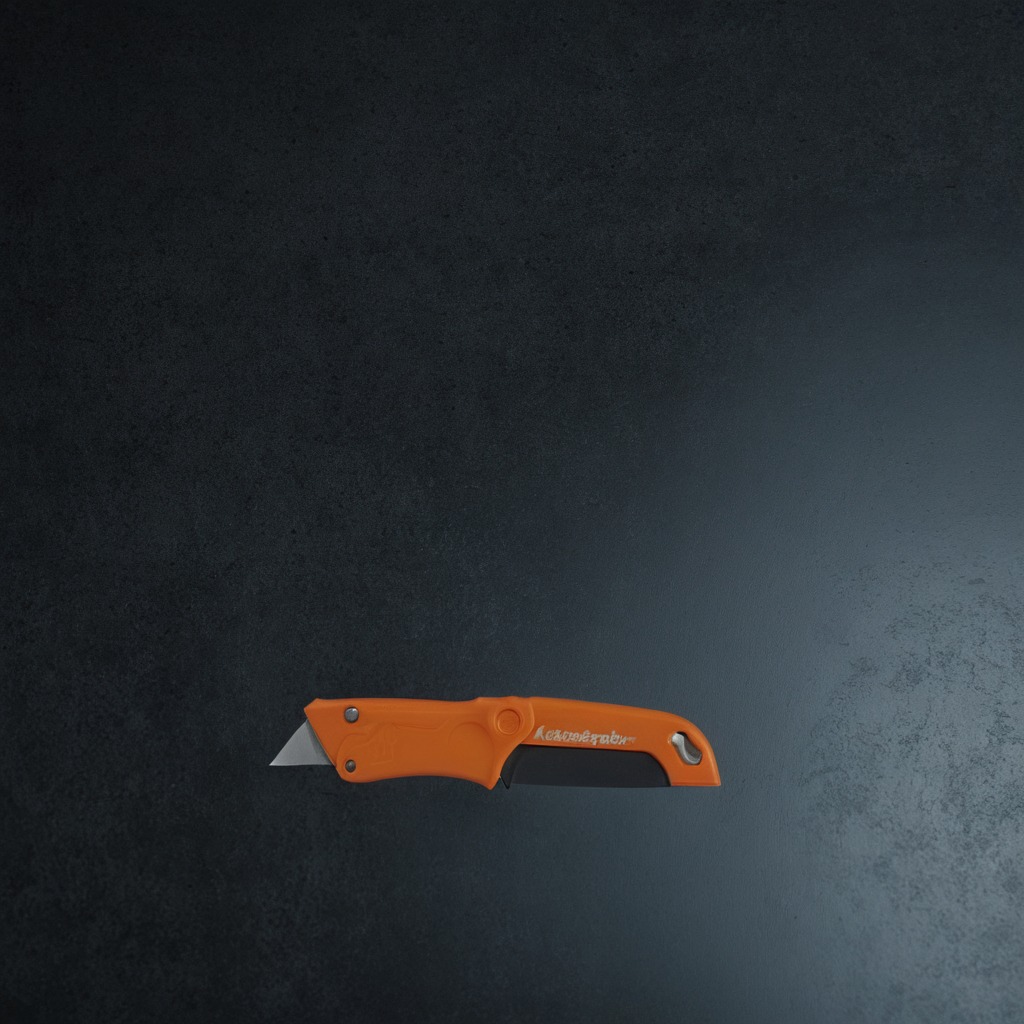
A utility knife lies on a clean granite table inside a workshop at night.